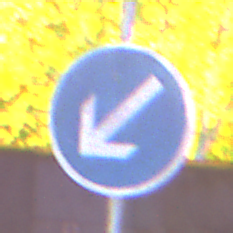
Verkehrszeichen: VorgeschriebeneVorbeifahrtLinks
Umgebung: Outdoor, Urban
Tageszeit: Night
Wetter: PartlyCloudy
Licht: Natural
Jahreszeit: NotSpecified
Kontrast: HighContrast